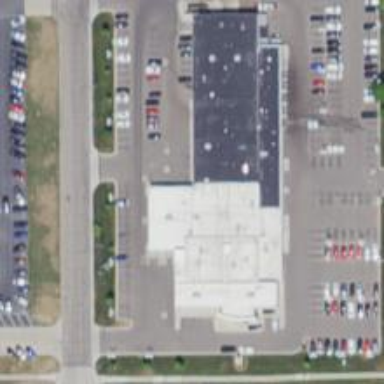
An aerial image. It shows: Building that houses car shop.